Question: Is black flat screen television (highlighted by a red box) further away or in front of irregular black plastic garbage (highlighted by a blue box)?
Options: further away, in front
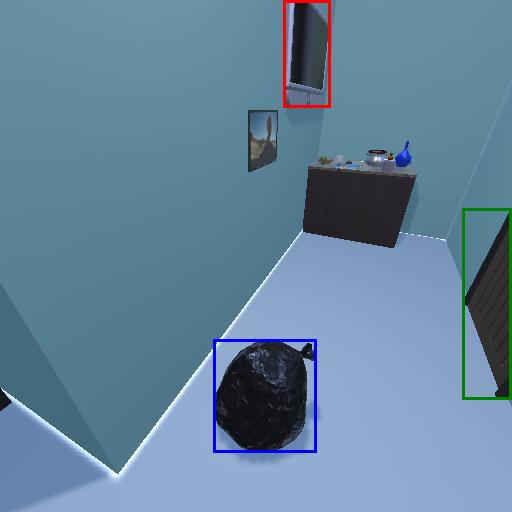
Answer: further away